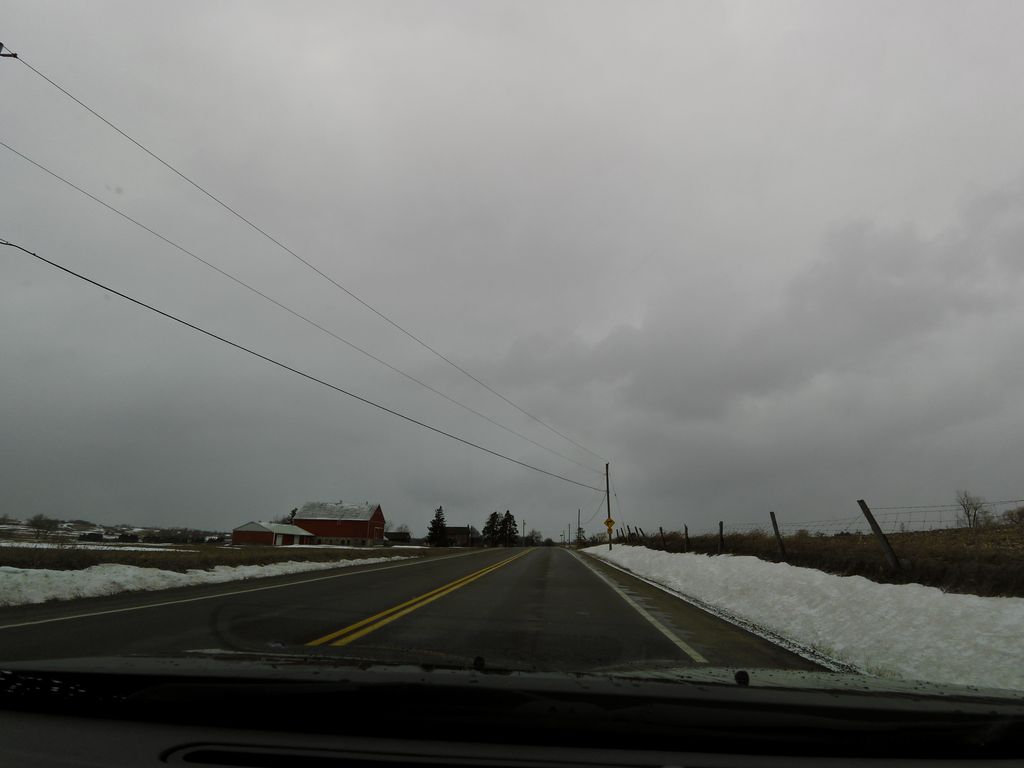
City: hamilton